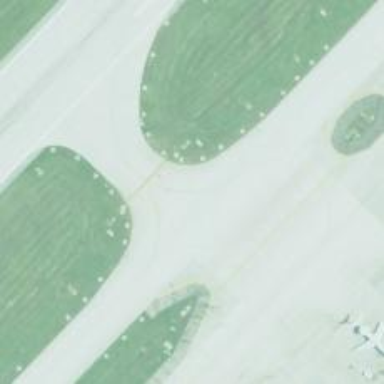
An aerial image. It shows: Image of taxiway at airport.